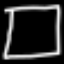
Label: square